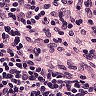
Metastatic tissue present: no